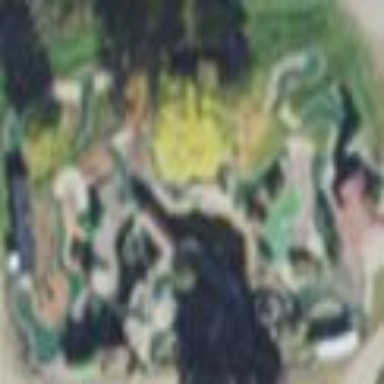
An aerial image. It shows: Miniature golf course.